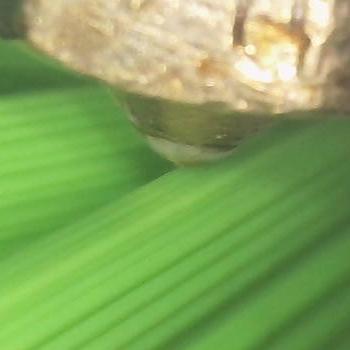
Flow rate: 44%